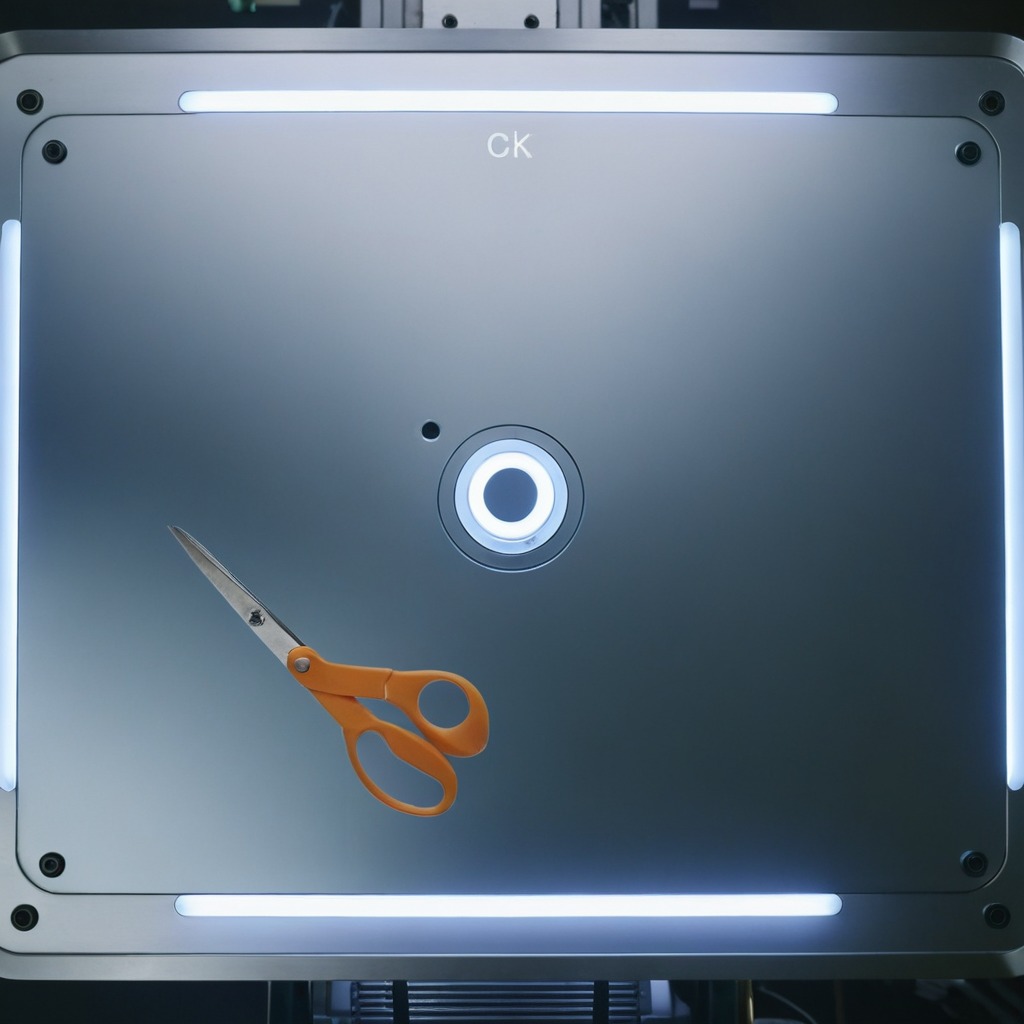
A scissor is lying on the metal table.